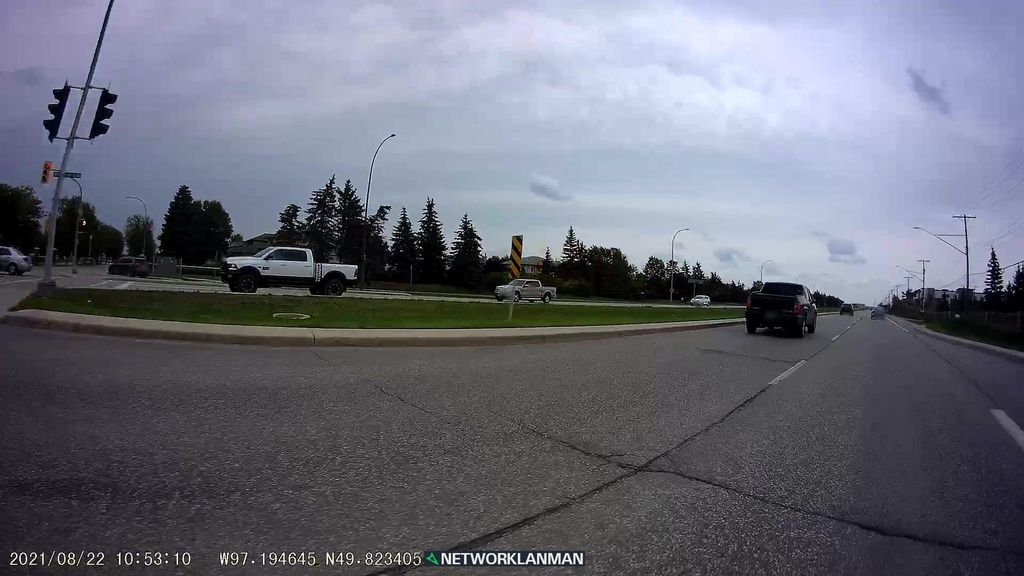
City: winnipeg